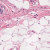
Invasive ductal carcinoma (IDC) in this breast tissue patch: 0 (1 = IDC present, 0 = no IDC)